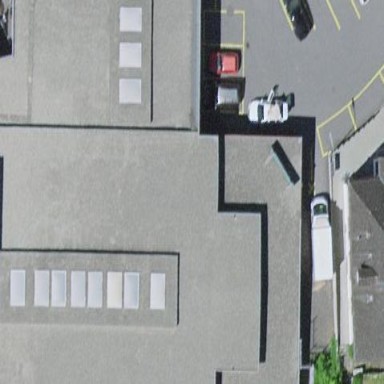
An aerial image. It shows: Building with flat roof.